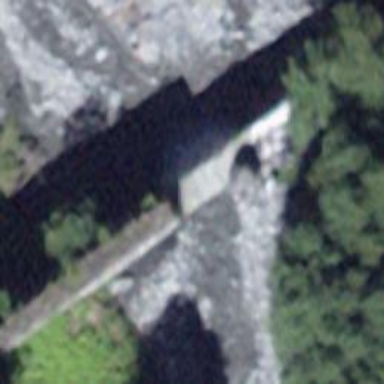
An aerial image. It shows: Check dam along waterway with retaining wall.